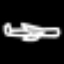
Label: airplane